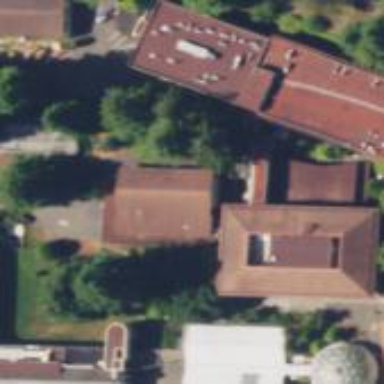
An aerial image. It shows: View of university building.